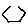
Label: hexagon